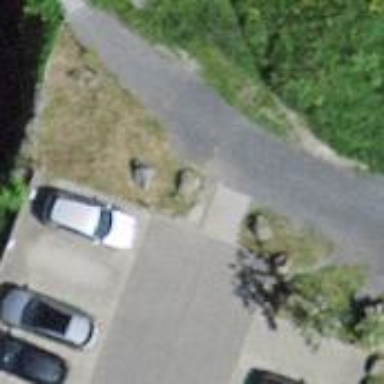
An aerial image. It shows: Abandoned railway next to footway.